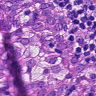
Metastatic tissue present: yes